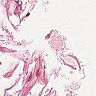
Metastatic tissue present: no